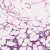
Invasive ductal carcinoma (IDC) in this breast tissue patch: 1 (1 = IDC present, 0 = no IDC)